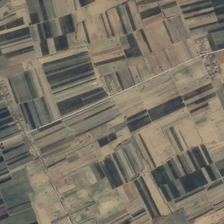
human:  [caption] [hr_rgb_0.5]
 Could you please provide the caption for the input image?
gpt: the farmland which is brown and dark green loos like a splicing cloth .

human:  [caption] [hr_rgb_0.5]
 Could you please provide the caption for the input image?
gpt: the farmland which has brown and dark green blocks .

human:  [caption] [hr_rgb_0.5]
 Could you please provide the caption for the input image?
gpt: the farmland which is brown and dark green loos like a splicing cloth .

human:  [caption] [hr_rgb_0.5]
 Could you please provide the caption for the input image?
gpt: there is a road stretches through these blocks of farmland .

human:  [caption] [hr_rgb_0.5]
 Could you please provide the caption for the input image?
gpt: many pieces of farmlands are together .